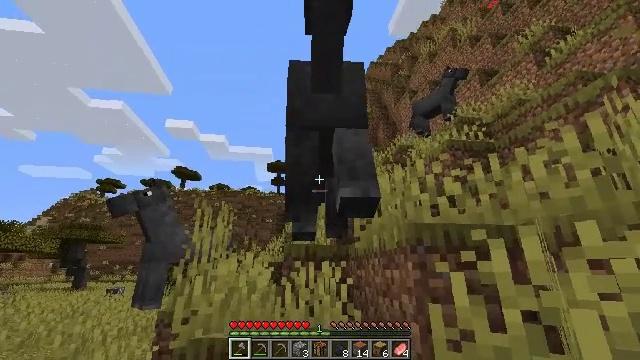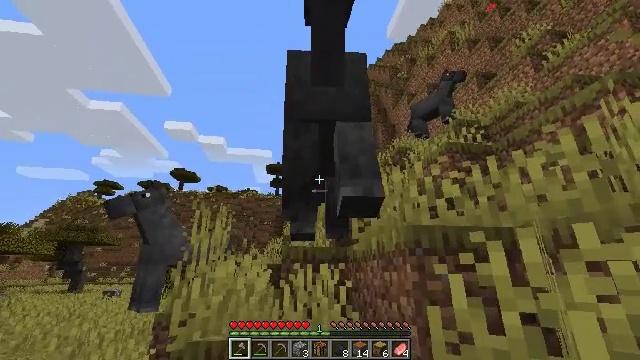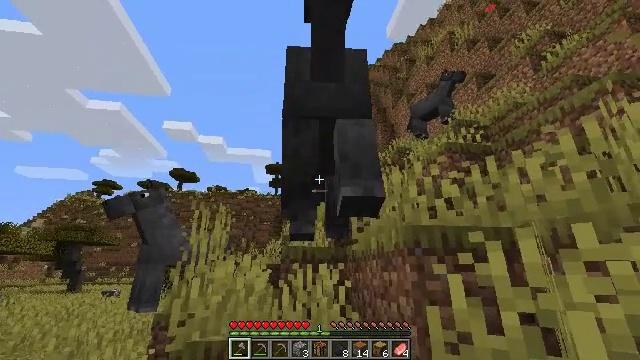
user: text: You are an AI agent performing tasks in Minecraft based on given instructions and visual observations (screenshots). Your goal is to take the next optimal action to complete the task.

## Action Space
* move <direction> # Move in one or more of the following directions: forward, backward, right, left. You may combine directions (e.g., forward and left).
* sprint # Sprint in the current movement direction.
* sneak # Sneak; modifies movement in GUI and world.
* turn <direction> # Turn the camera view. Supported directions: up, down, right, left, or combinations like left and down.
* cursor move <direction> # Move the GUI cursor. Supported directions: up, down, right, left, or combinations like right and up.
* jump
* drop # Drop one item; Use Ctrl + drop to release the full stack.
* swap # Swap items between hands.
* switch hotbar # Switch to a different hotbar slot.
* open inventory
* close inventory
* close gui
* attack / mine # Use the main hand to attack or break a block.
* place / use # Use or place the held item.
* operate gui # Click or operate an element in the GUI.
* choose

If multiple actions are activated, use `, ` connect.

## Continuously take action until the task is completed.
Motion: motion action
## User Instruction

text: Hunt animals.
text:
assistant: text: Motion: no_op
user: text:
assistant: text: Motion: no_op
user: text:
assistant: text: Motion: attack / mine